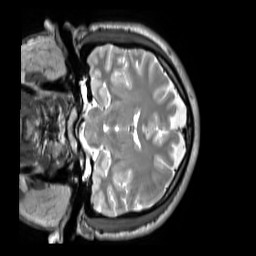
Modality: T2w
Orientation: coronal
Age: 30
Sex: male
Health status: ill
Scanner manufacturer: siemens
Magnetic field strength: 3 T
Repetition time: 2.8 s
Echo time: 0.326 s